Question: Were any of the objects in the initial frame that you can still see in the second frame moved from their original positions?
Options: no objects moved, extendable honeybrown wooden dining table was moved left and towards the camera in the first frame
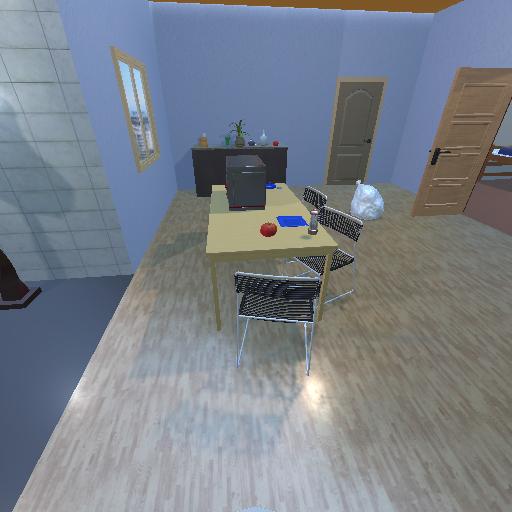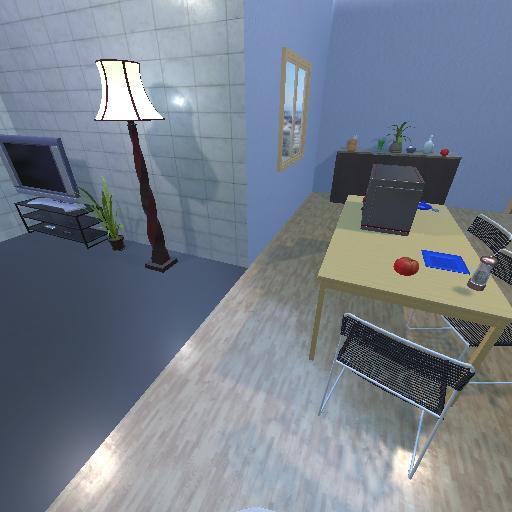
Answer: no objects moved